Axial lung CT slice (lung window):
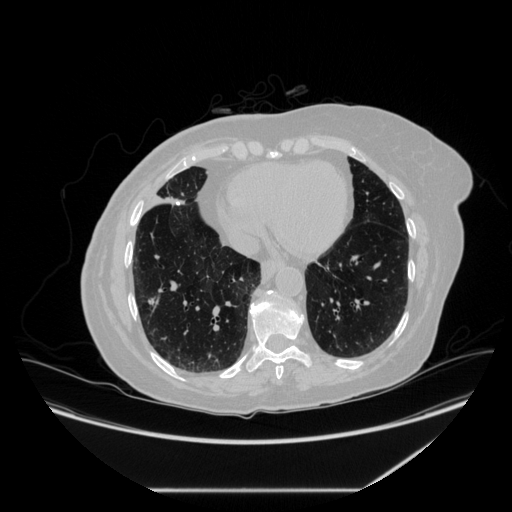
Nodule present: yes
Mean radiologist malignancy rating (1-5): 1.5